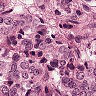
Metastatic tissue present: yes